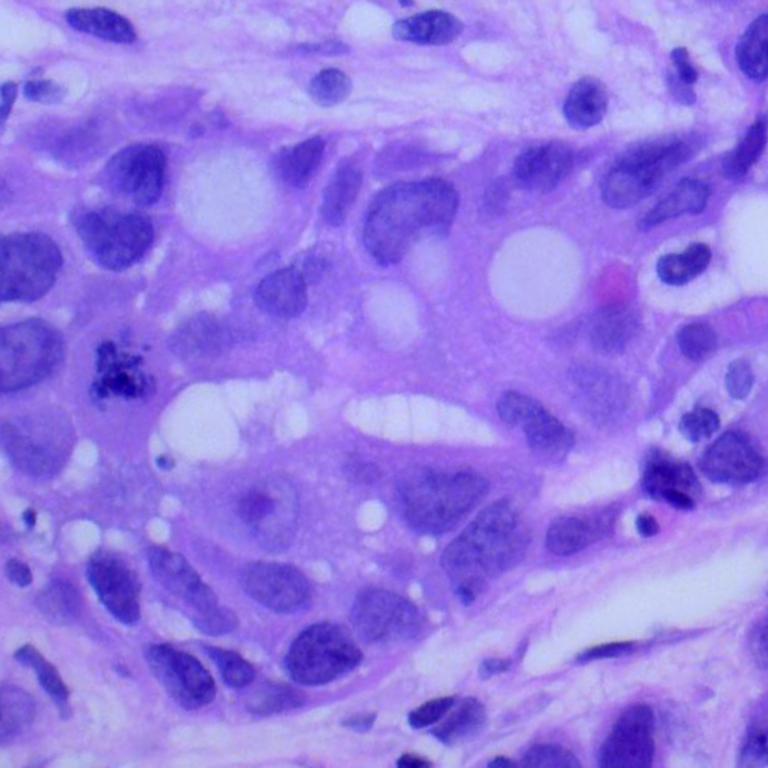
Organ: lung
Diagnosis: adenocarcinomas